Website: bh-photo
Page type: store-pickup
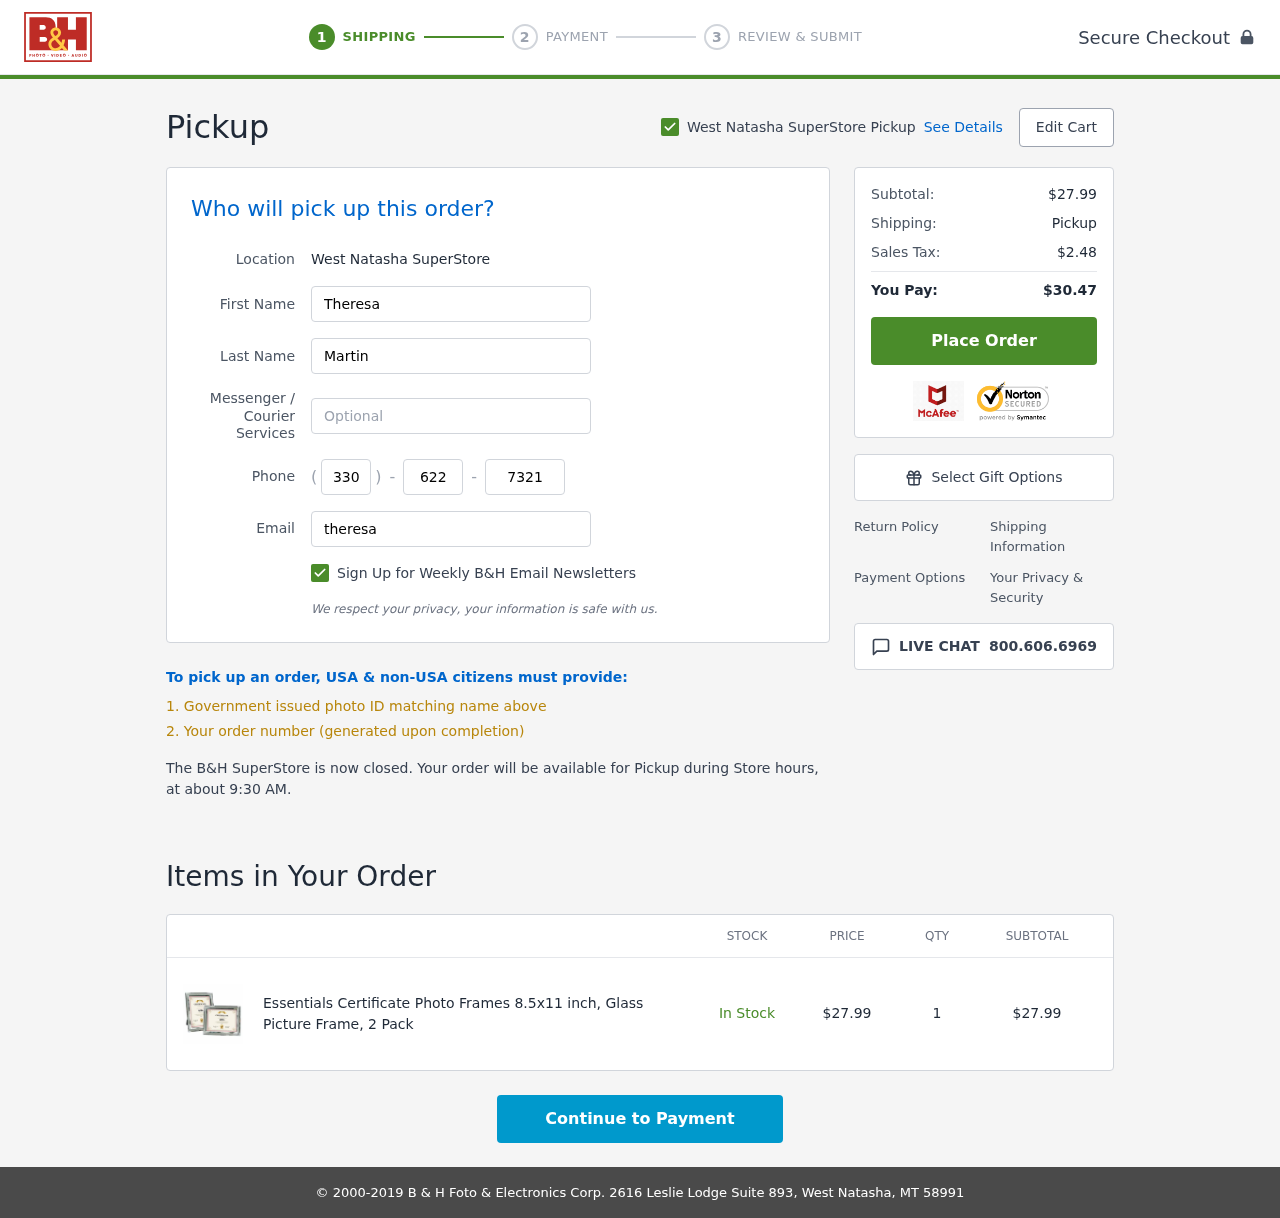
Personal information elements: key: PII_EMAIL
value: theresa_martin@gmail.com
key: PII_FIRSTNAME
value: Theresa
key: PII_LASTNAME
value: Martin
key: PII_LOCATION1_CITY
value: West Natasha SuperStore Pickup
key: PII_LOCATION1_CITY
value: West Natasha SuperStore
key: PII_PHONE_AREA
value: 330
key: PII_PHONE_PREFIX
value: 622
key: PII_PHONE_SUFFIX
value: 7321
Product elements: key: PRODUCT1_NAME
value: Essentials Certificate Photo Frames 8.5x11 inch, Glass Picture Frame, 2 Pack
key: PRODUCT1_PRICE
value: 27.99
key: PRODUCT1_QUANTITY
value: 1
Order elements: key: ORDER_SUBTOTAL
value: $27.99
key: ORDER_TAX
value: $2.48
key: ORDER_TOTAL
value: $30.47